Interaction volume radius: 5 \u00c5
Interaction volume height: 15 \u00c5
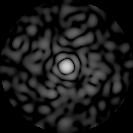
Disorder parameter: 0.7948